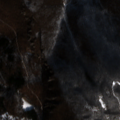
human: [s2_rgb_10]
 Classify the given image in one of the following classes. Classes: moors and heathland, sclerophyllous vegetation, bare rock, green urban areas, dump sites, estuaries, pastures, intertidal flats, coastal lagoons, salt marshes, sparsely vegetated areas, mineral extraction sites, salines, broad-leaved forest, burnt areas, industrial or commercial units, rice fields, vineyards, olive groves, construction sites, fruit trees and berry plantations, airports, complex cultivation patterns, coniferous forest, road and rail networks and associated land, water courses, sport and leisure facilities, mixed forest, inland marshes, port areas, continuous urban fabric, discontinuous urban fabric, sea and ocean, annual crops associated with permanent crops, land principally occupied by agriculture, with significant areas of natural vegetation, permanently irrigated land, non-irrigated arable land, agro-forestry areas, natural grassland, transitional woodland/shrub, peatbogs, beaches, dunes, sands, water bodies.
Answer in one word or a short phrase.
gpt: complex cultivation patterns, broad-leaved forest